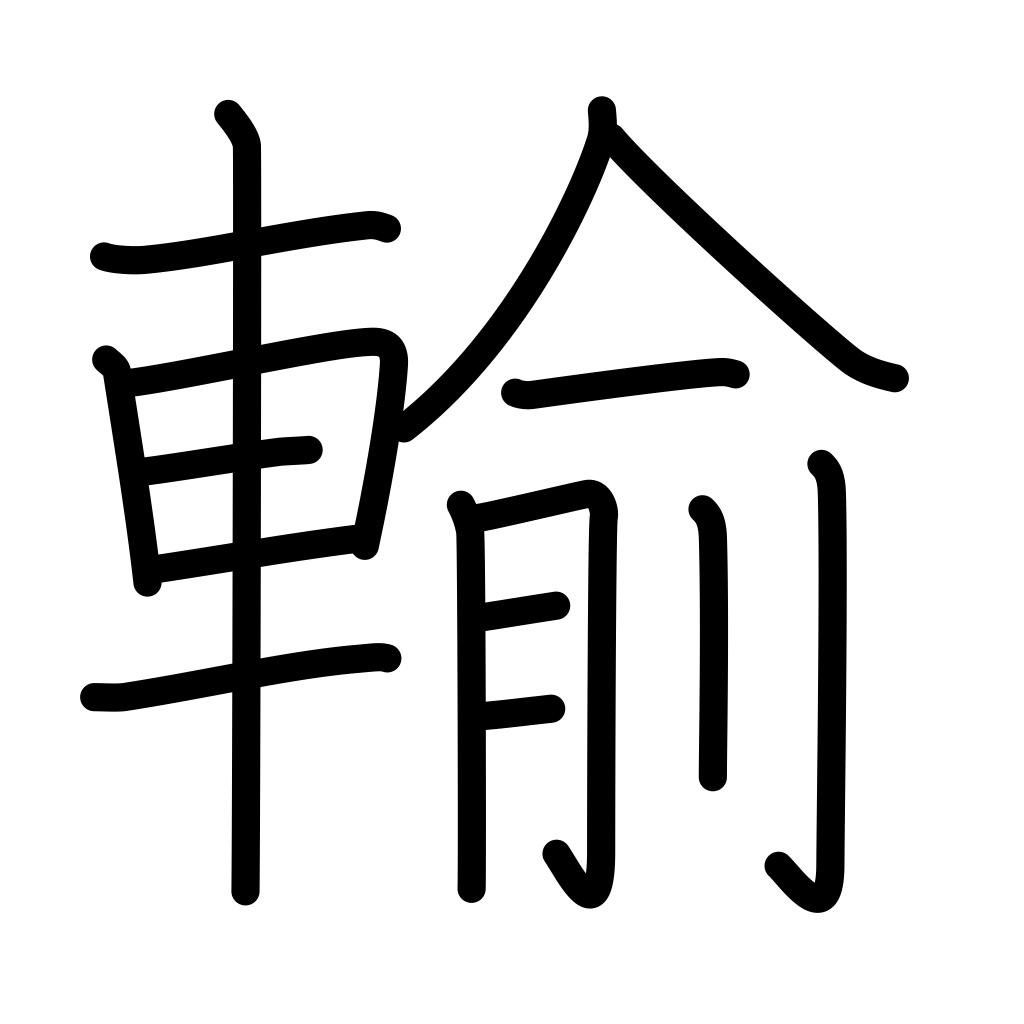
Meaning: transport, send, be inferior